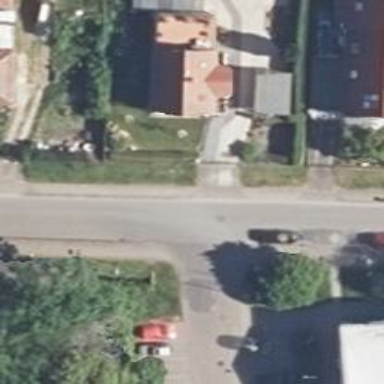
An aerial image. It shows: Residential road with asphalt surface. Both sides have sidewalks.